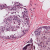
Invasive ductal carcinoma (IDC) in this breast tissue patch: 0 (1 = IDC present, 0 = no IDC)